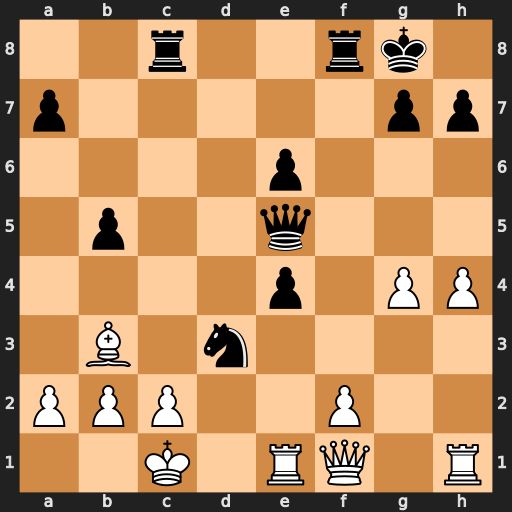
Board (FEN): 2r2rk1/p5pp/4p3/1p2q3/4p1PP/1B1n4/PPP2P2/2K1RQ1R
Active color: w
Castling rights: -
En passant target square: -
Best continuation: Qxd3 exd3 Rxe5